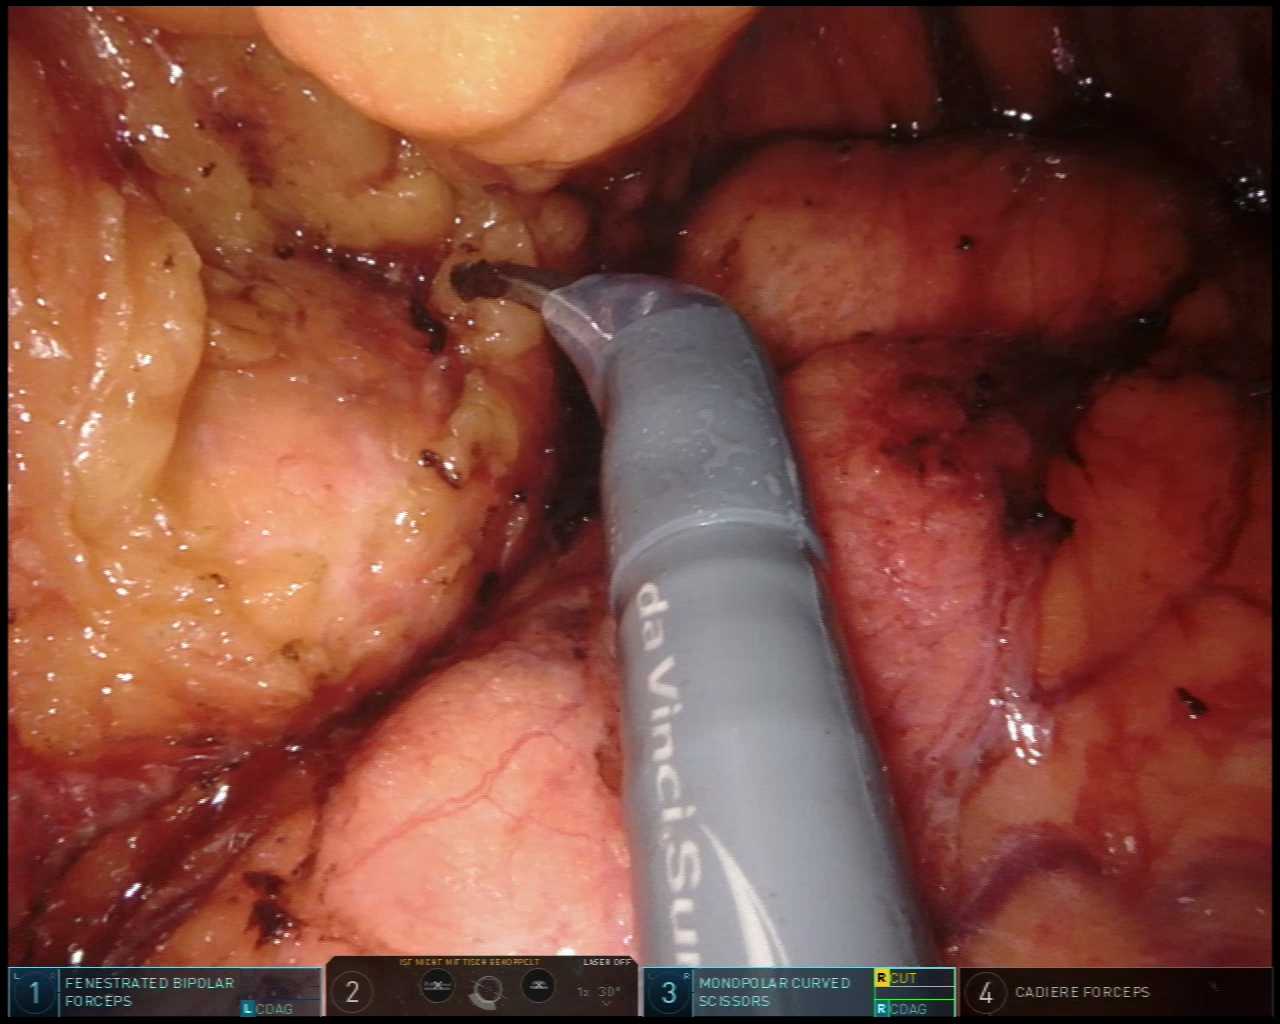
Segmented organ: pancreas
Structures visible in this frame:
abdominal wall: no
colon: no
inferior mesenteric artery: no
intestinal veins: no
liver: no
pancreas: yes
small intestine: no
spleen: no
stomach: no
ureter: no
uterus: no
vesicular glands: no